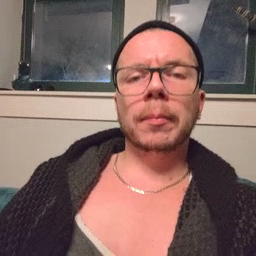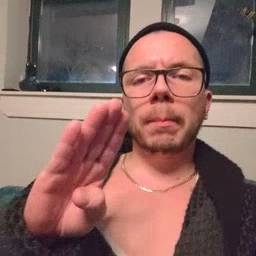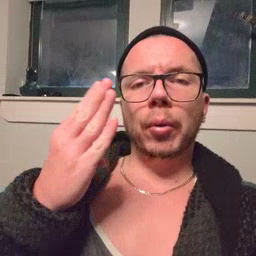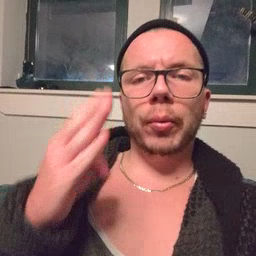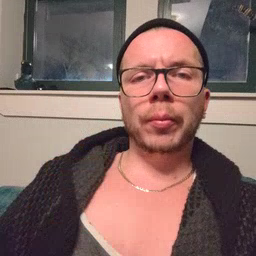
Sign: blue